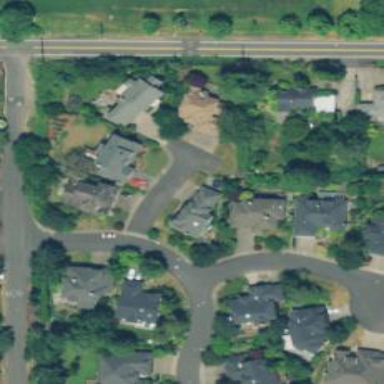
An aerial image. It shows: Residential road with sidewalk on the left.